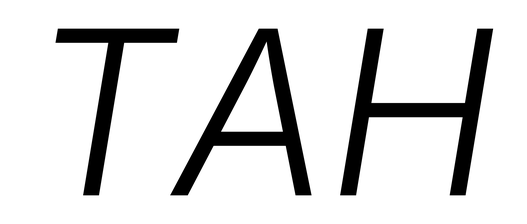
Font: Inter-Italic_Light_Italic